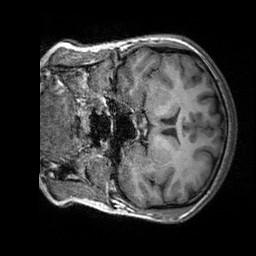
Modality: T1w
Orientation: coronal
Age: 25
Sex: female
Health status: healthy
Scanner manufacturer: siemens
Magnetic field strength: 3 T
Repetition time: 2.3 s
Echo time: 0.00303 s